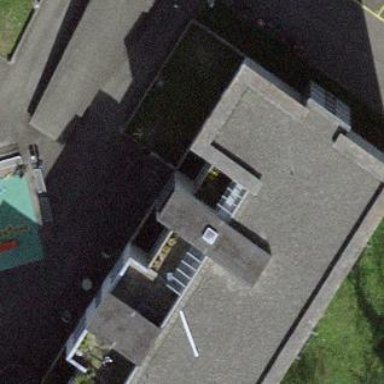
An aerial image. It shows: View of roof of building.